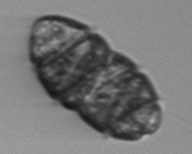
Label: Margalefidinium